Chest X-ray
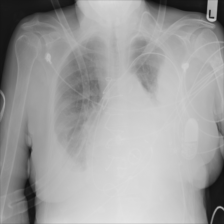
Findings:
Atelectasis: negative
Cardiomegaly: negative
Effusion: positive
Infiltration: negative
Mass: negative
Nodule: negative
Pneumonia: negative
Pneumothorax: negative
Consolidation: negative
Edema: negative
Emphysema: negative
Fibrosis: negative
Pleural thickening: negative
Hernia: negative